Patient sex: F
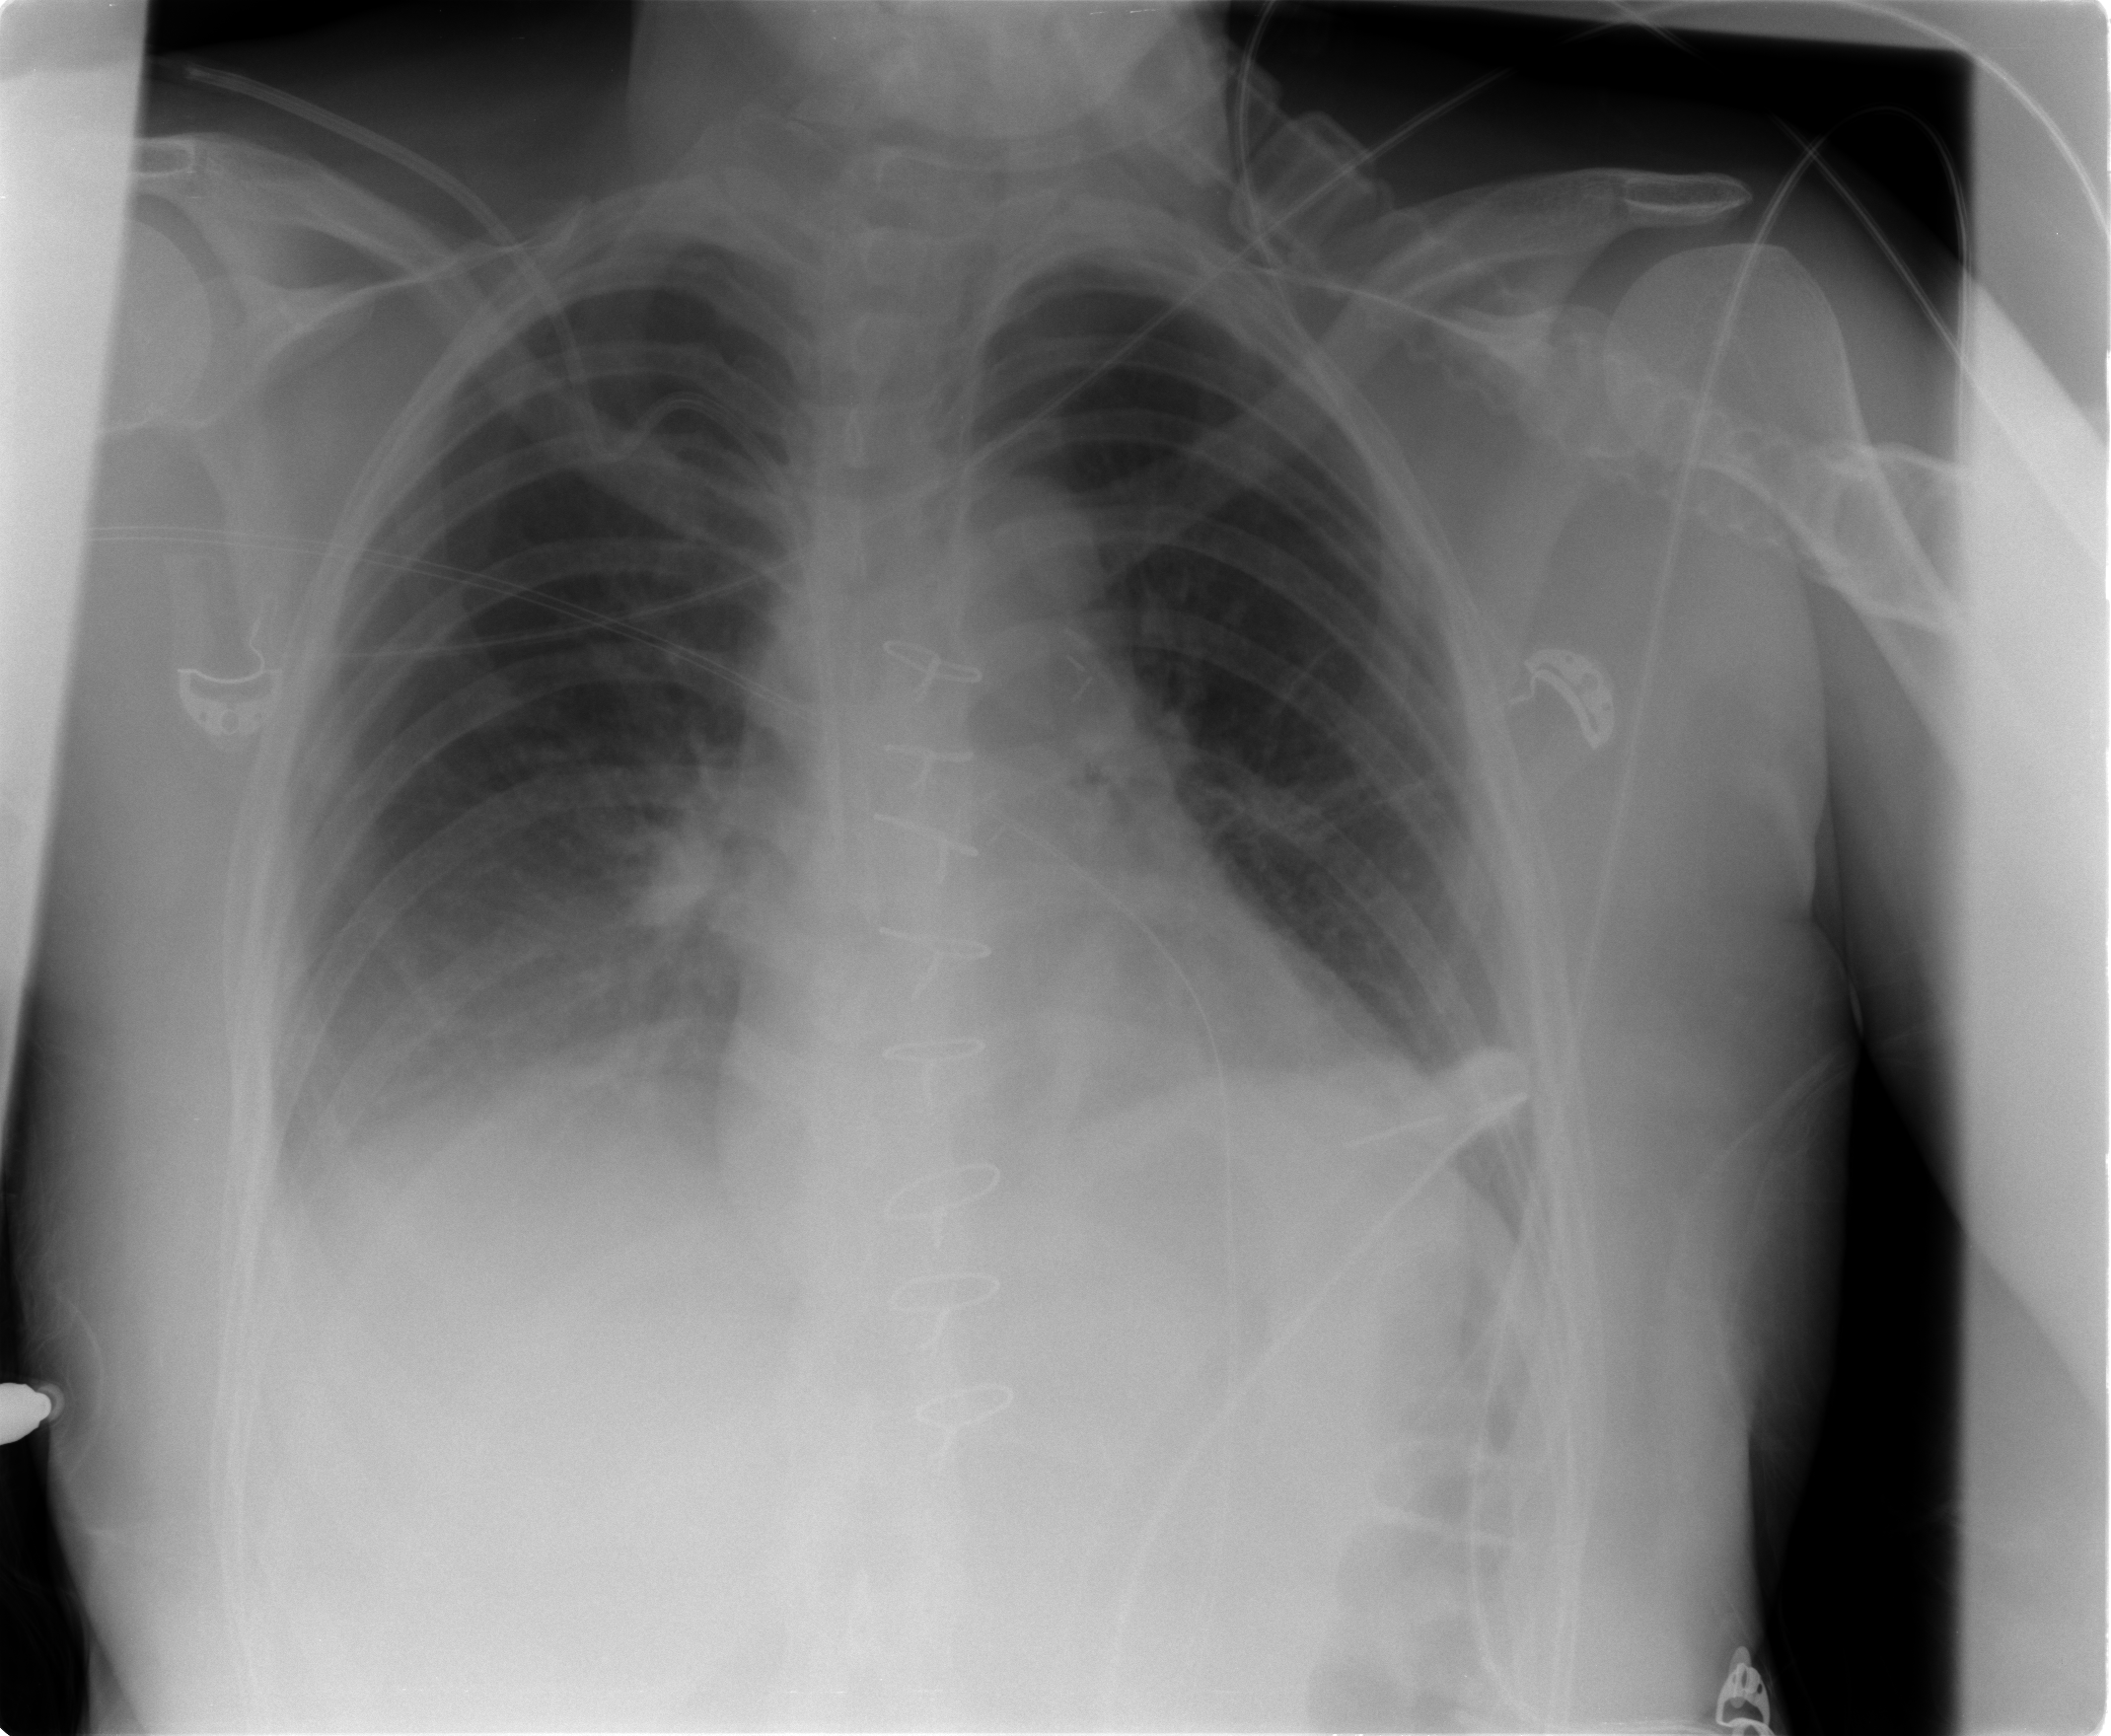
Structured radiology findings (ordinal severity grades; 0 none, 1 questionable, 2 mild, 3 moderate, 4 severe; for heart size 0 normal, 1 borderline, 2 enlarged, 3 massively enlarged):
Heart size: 0
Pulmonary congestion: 0
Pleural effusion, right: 2
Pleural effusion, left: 2
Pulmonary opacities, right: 0
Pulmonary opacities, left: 0
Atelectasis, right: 2
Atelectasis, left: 0